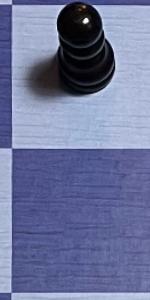
Label: Empty